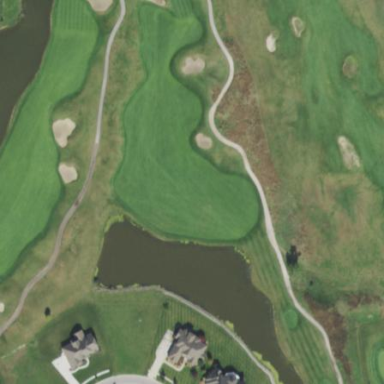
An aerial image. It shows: Well-maintained grassy area designated for golfing. It is mown fairway used for the sport of golf.